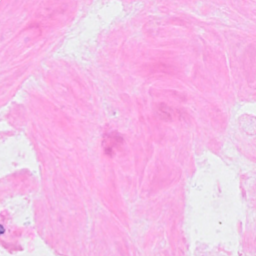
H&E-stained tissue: Breast